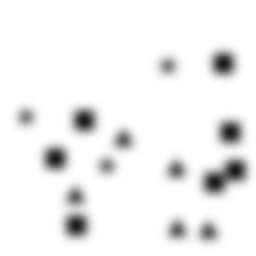
Squares: 7
Triangles: 5
Stars: 3
Total shapes: 15